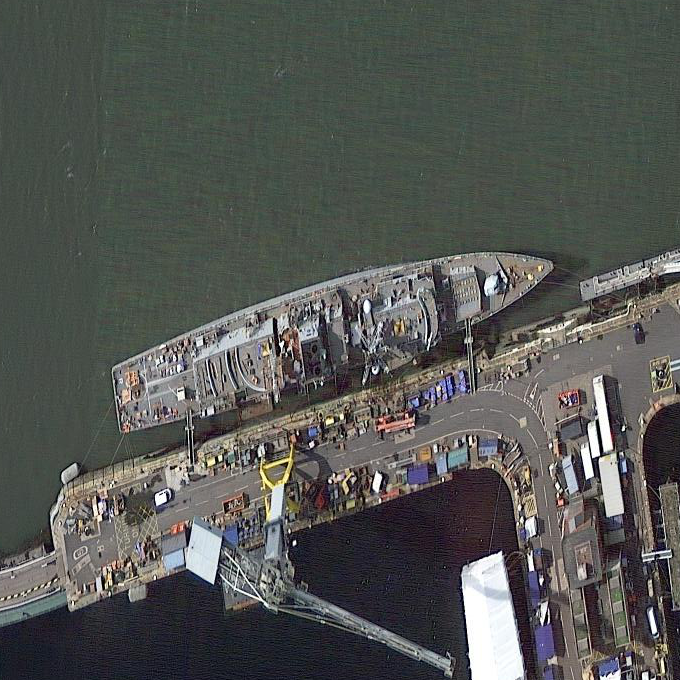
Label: destroyer